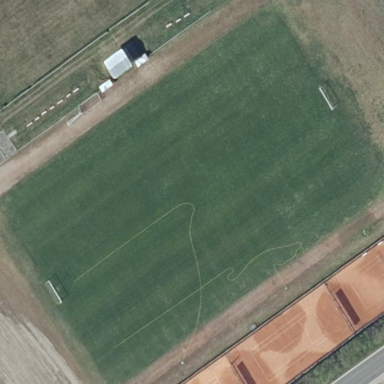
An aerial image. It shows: Soccer pitch for leisureland activities.